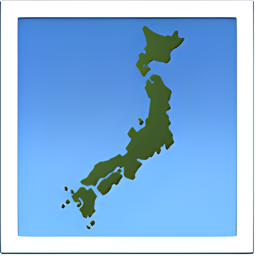
Name: silhouette of japan
Emoji: 🗾
Group: Travel & Places
Sub-group: place-map